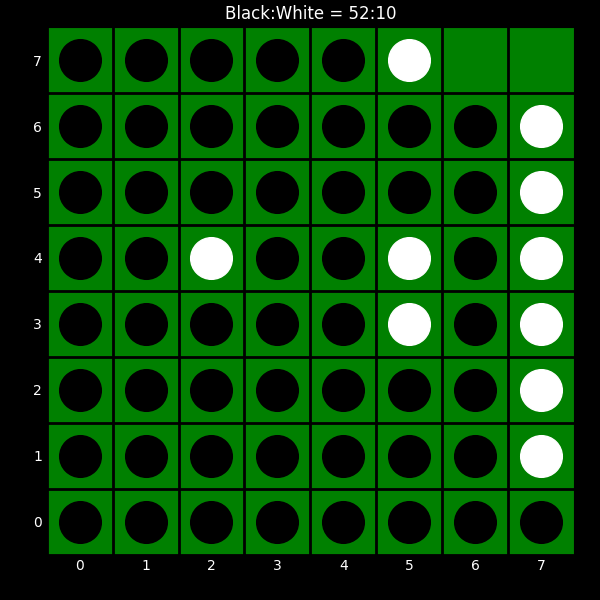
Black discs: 52
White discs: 10